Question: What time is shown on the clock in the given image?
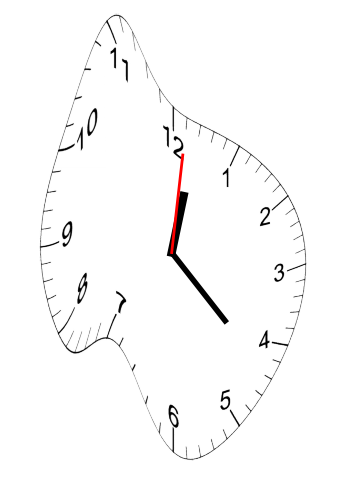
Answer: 12:22:01